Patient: sex M, age 51
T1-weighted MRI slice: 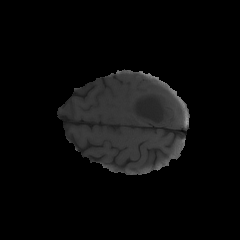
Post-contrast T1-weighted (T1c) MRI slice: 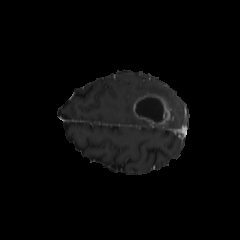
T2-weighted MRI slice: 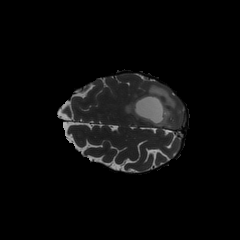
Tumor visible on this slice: yes
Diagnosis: Glioblastoma, IDH-wildtype
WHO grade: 4